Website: home-depot
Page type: order-tracking
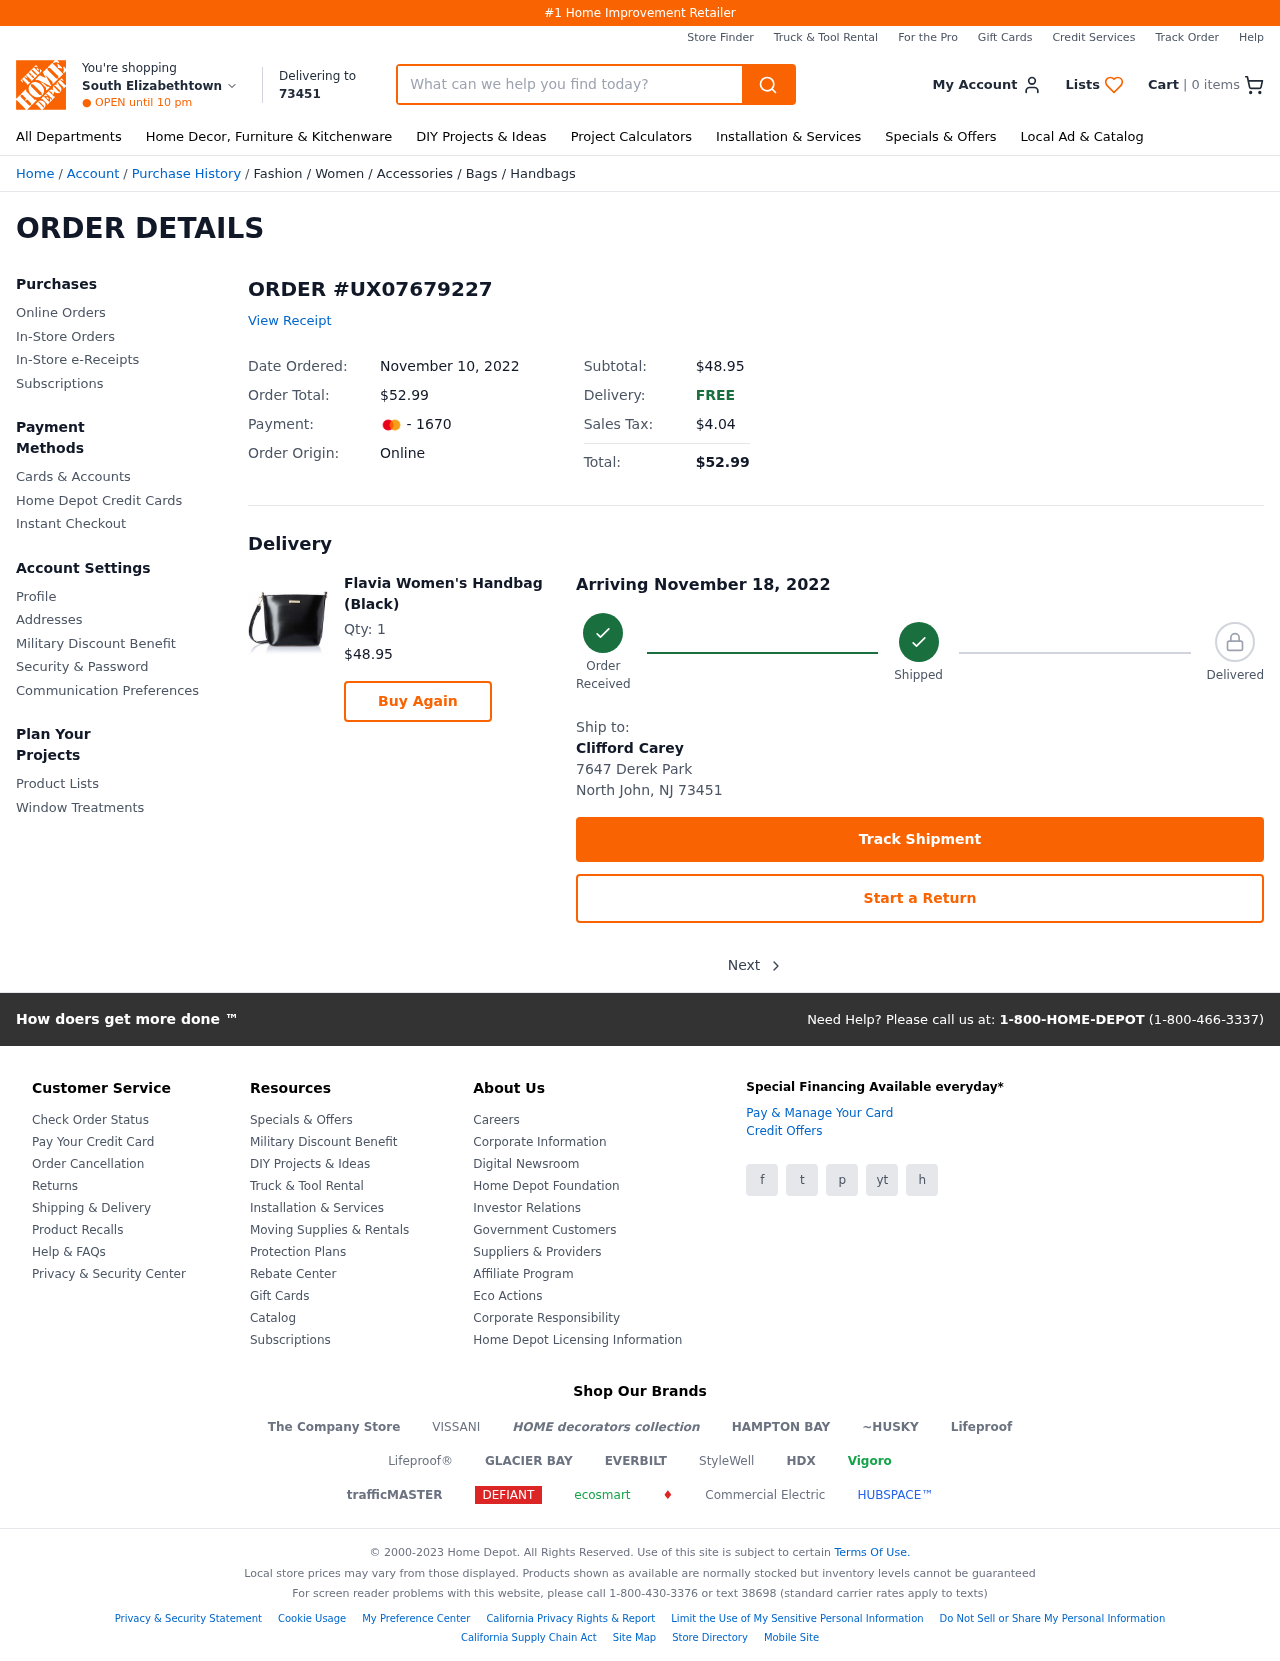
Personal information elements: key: PII_CARD_LAST4
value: - 1670
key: PII_CITY2
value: South Elizabethtown
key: PII_CITY_STATE_ZIP
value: North John, NJ 73451
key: PII_FULLNAME
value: Clifford Carey
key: PII_POSTCODE
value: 73451
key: PII_STREET
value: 7647 Derek Park
Product elements: key: PRODUCT1_BREADCRUMB
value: Fashion
Women
Accessories
Bags
Handbags
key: PRODUCT1_NAME
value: Flavia Women's Handbag (Black)
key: PRODUCT1_PRICE
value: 48.95
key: PRODUCT1_QUANTITY
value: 1
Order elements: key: ORDER_NUM_ITEMS
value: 0
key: ORDER_ID
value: UX07679227
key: ORDER_DATE
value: November 10, 2022
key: ORDER_TOTAL
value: $52.99
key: ORDER_SUBTOTAL
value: $48.95
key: ORDER_TAX
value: $4.04
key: ORDER_DELIVERY_DATE
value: Arriving November 18, 2022
Search elements: key: HEADER_SEARCH
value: What can we help you find today?